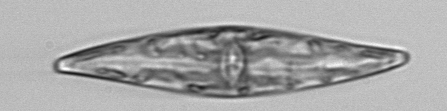
Label: Pleurosigma